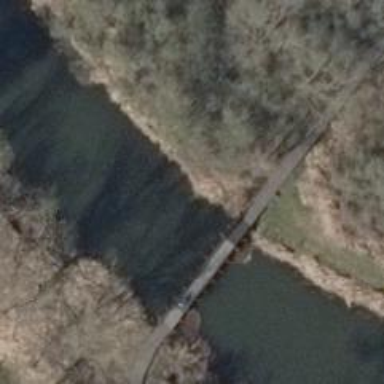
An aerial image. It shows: There is bridge with ramp in the picture.